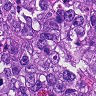
Metastatic tissue present: yes